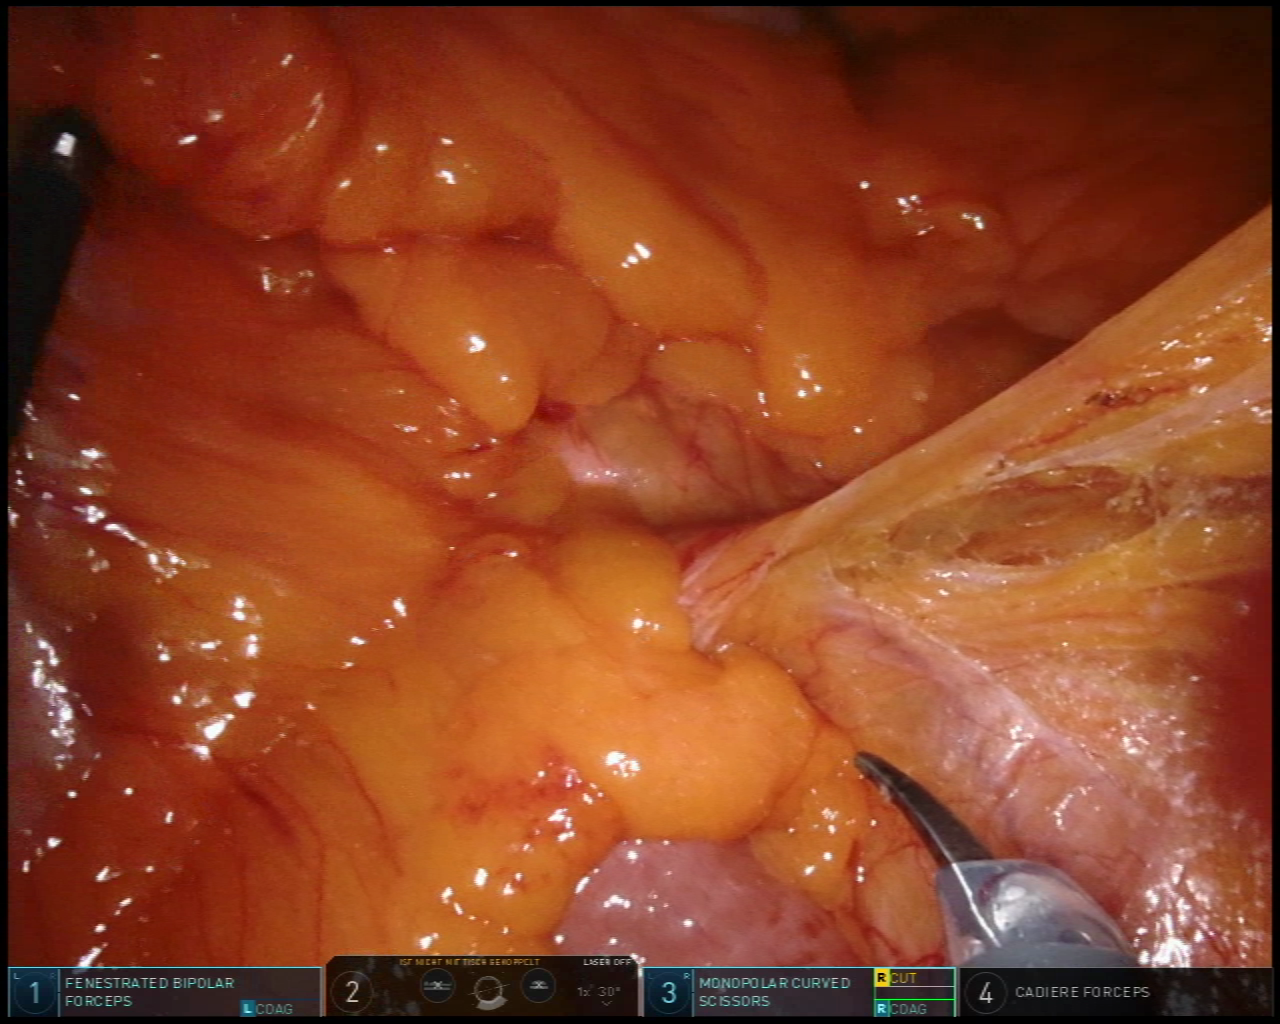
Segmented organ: pancreas
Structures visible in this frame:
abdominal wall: no
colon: no
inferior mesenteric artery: no
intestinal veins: no
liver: no
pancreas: yes
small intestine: yes
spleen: no
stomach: no
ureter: no
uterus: no
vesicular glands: no